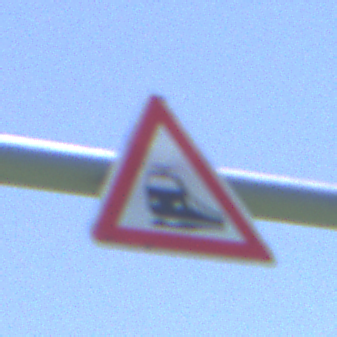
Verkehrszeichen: Bahnuebergang
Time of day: Midday
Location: Outdoor (Nature)
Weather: Clear
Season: Summer
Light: Natural